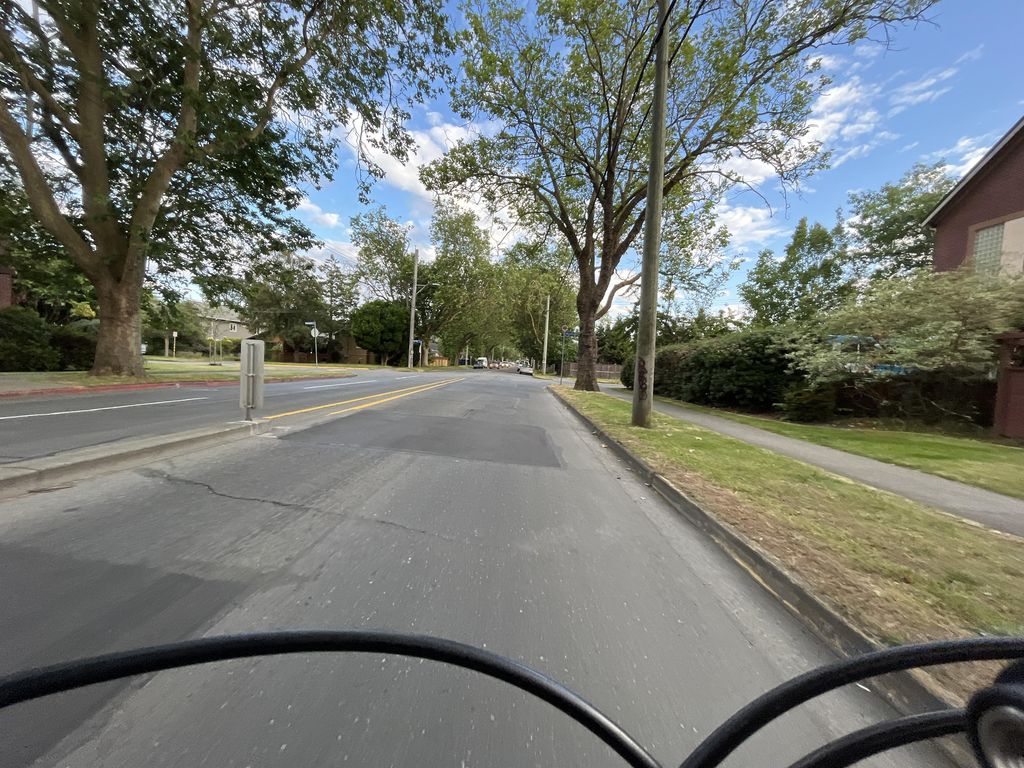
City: victoria